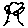
Label: tree